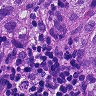
Metastatic tissue present: yes